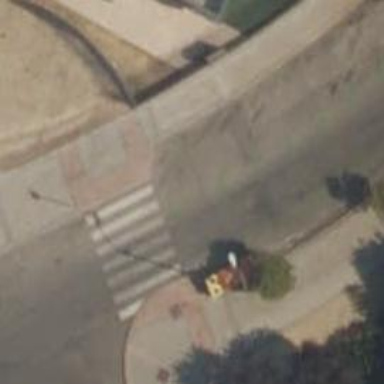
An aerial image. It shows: Uncontrolled zebra crossing on the road.